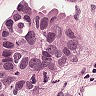
Metastatic tissue present: yes